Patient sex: M
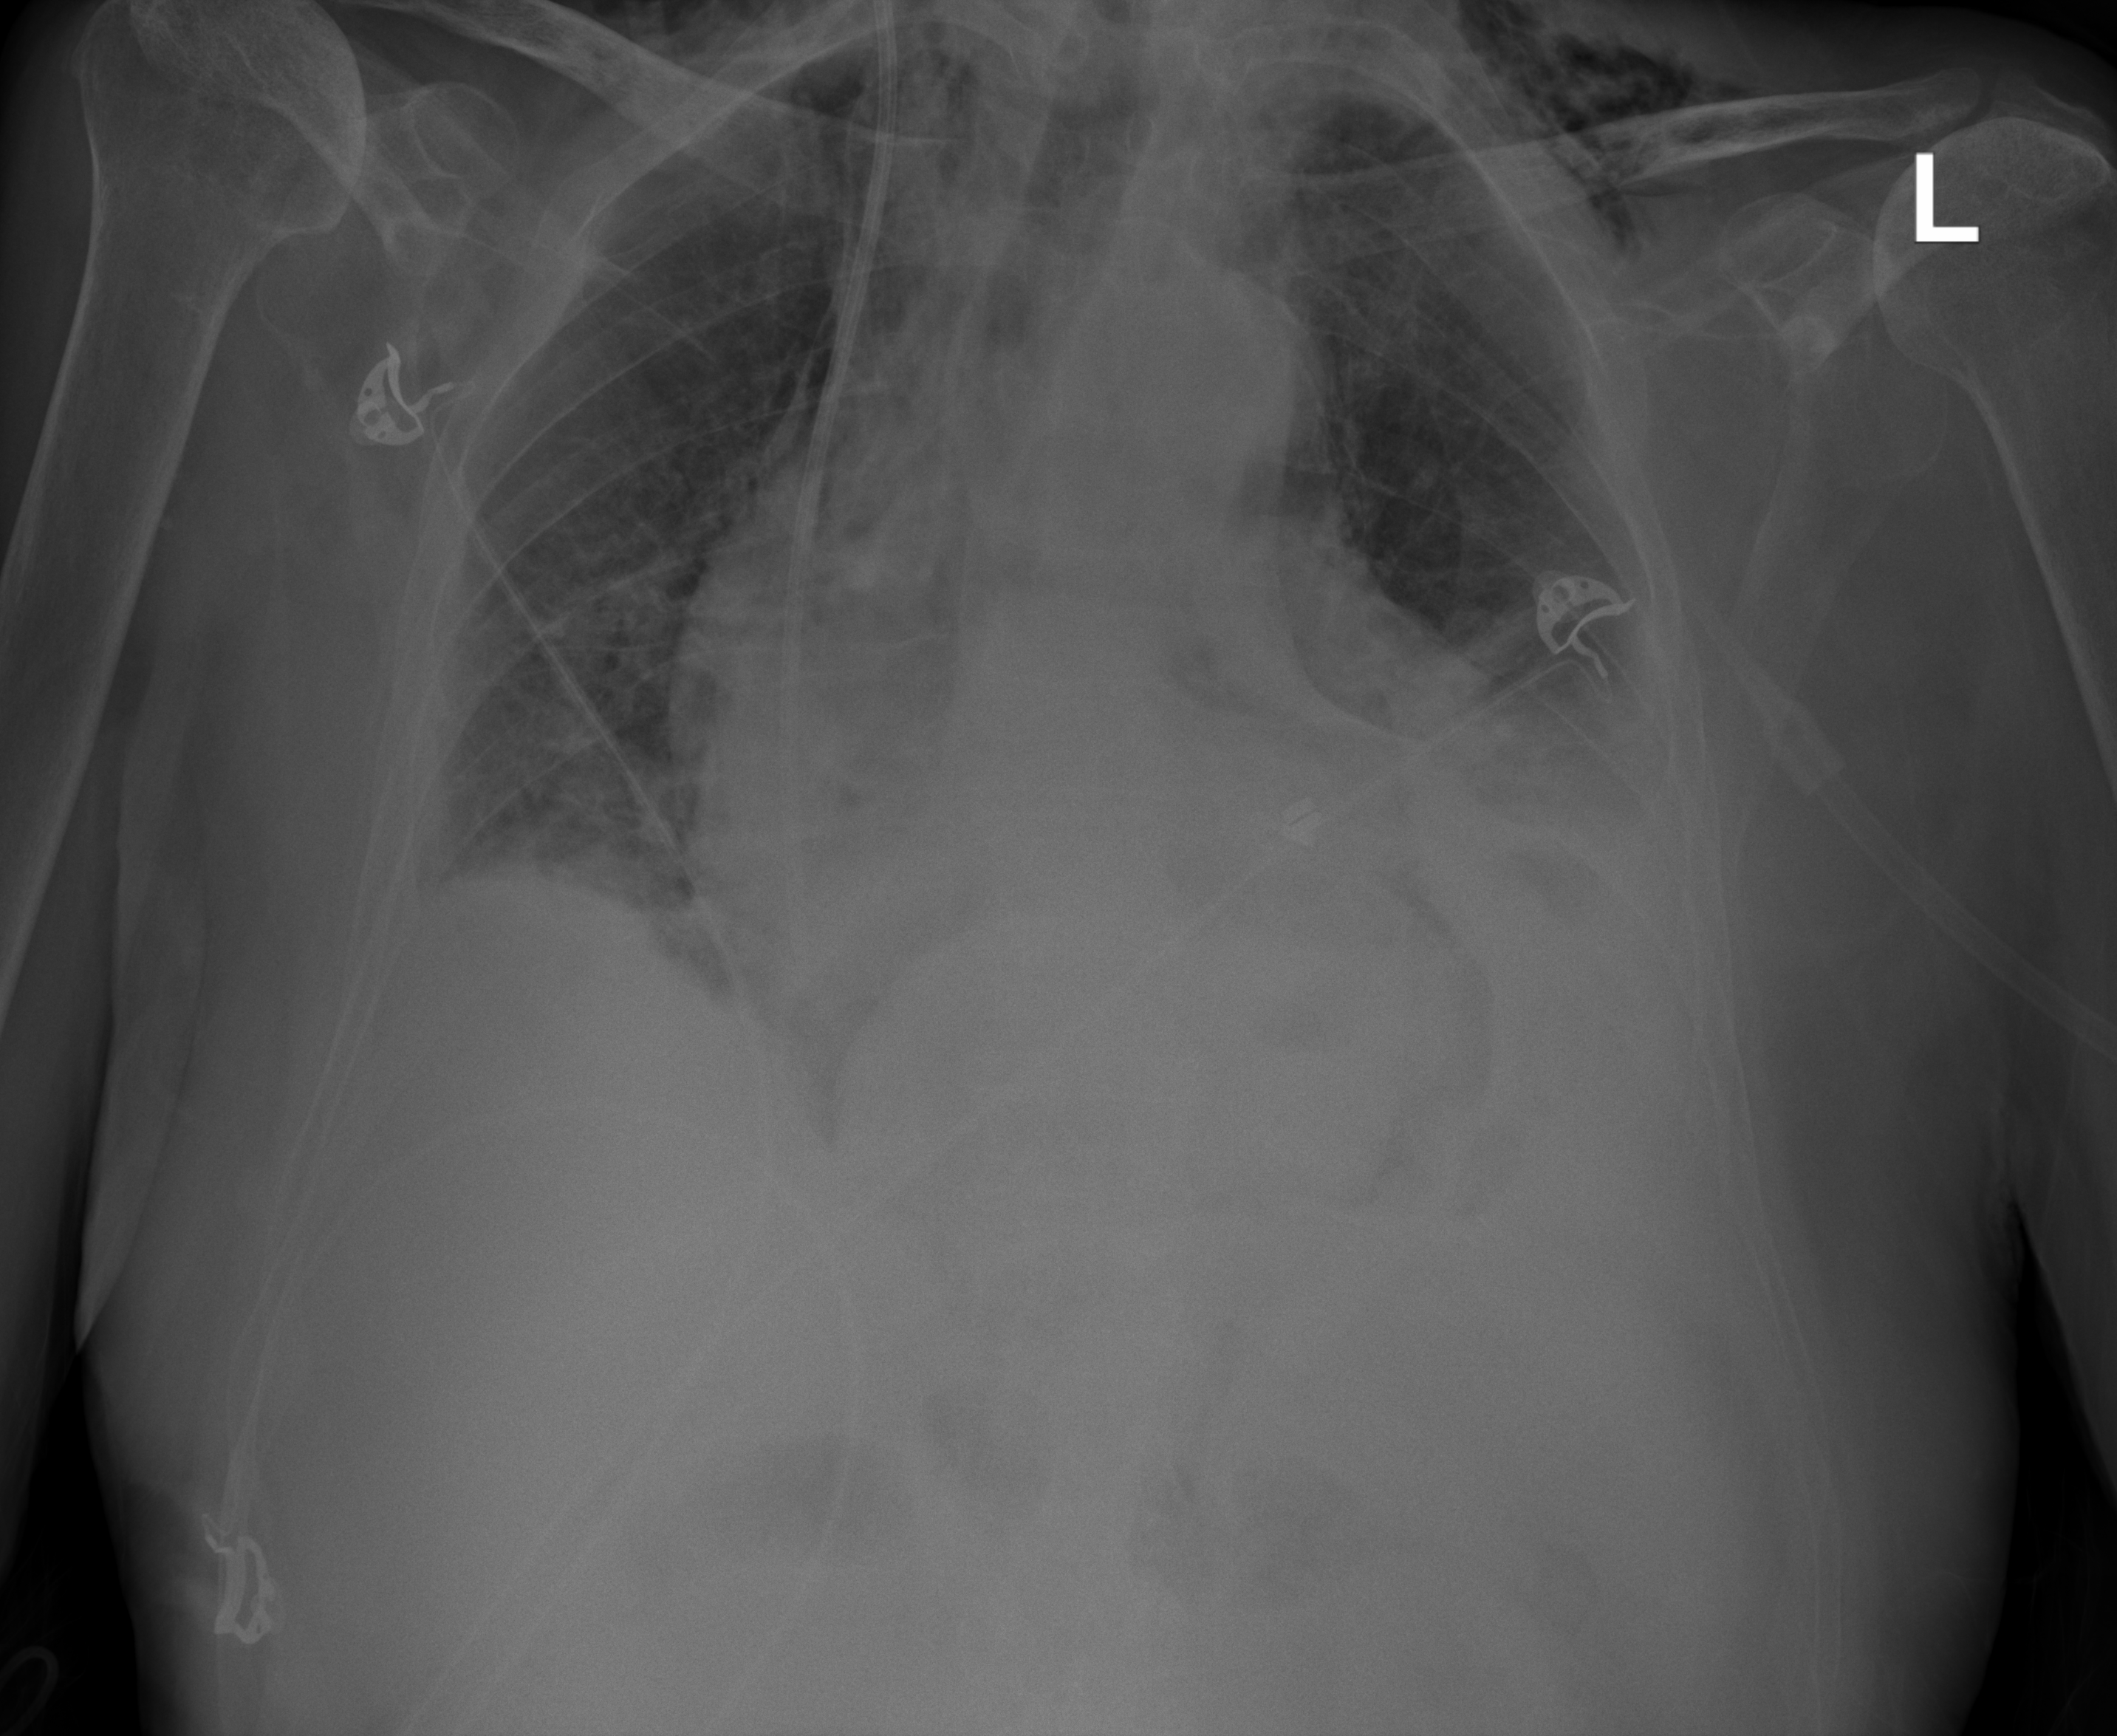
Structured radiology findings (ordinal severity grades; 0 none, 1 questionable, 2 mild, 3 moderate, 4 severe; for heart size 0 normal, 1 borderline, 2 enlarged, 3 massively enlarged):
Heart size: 2
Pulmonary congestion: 0
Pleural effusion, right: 2
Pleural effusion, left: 2
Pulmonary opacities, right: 2
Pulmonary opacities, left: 2
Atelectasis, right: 2
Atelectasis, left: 2